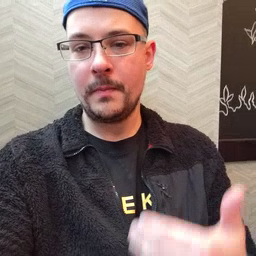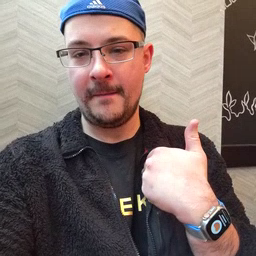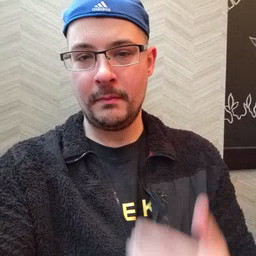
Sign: have